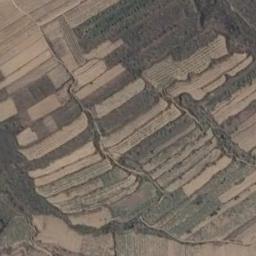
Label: terrace